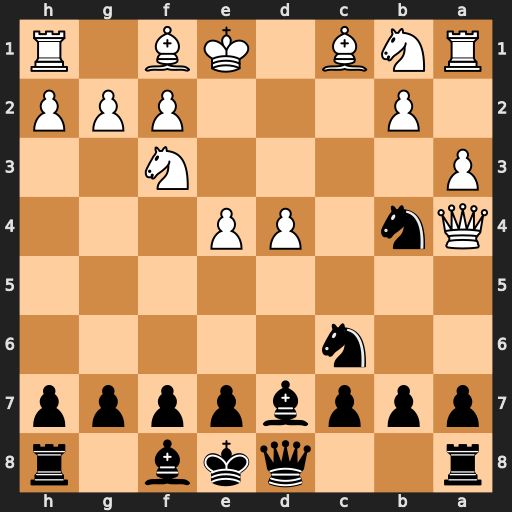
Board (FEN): r2qkb1r/pppbpppp/2n5/8/Qn1PP3/P4N2/1P3PPP/RNB1KB1R
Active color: b
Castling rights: KQkq
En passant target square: -
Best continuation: Nxd4 Qxb4 Nc2+